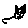
Label: cat